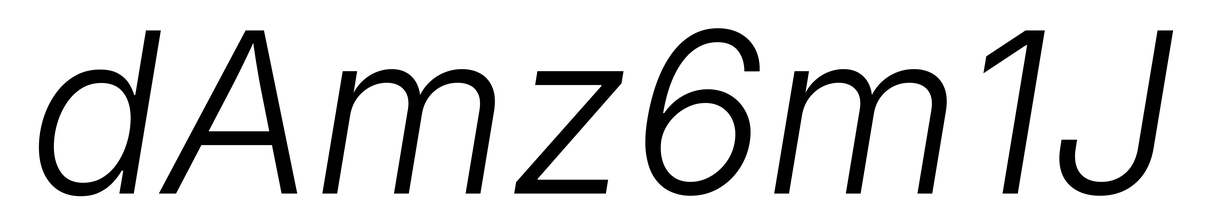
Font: Inter-Italic_Light_Italic